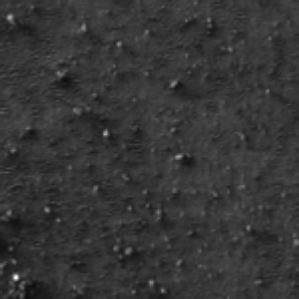
Label: frost